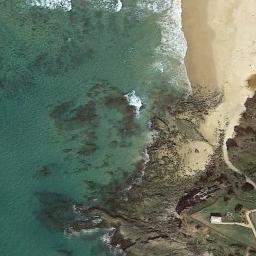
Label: beach